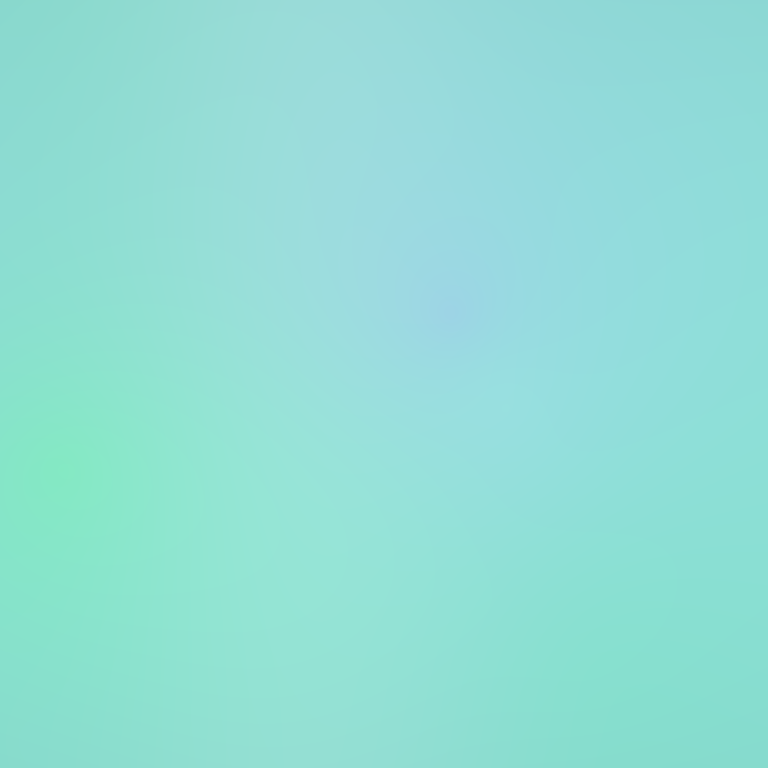
Abstract light effect, smooth gradient from soft teal to gentle green, calm atmosphere, diffuse light, no room, no furniture, no objects.